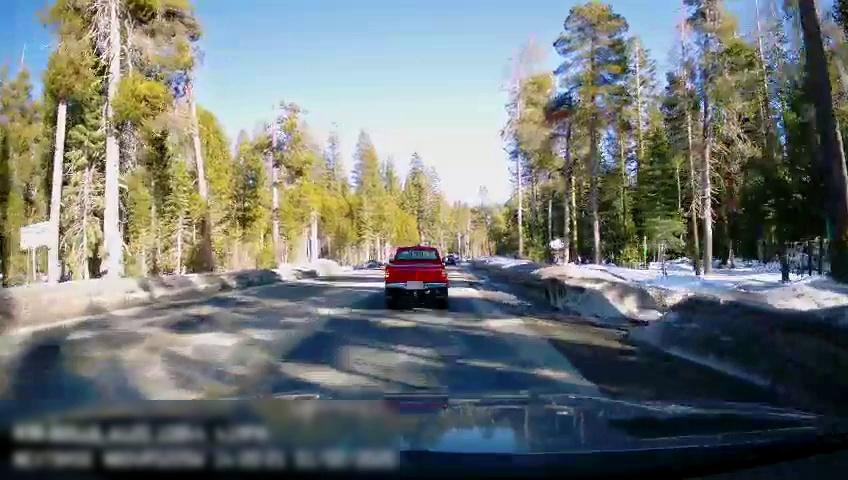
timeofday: Day
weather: Sunny
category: Drivable Space
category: Vehicles | Truck
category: Vehicles | Car
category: Lanes | Opposite Lane